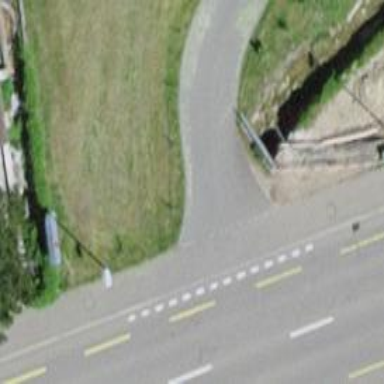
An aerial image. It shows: Unmarked road crossing.